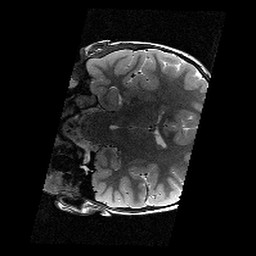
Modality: T2w
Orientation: coronal
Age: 11
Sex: female
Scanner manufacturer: siemens
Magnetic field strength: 3 T
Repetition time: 9.23 s
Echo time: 0.067 s